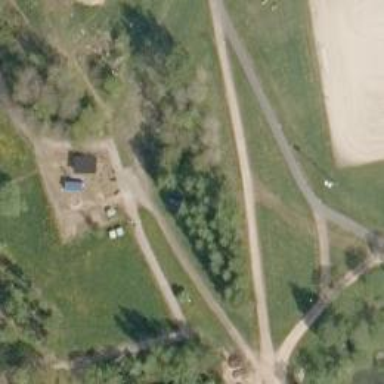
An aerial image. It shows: Intermediate level Nordic skiing track groomed for skating.